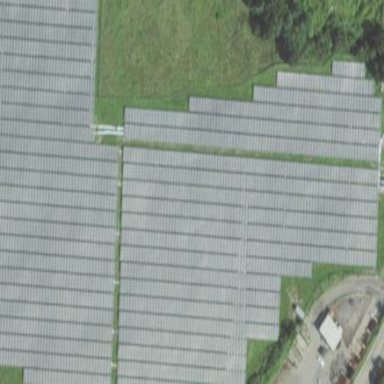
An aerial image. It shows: Solar power plant with photovoltaic technology surrounded by fence.